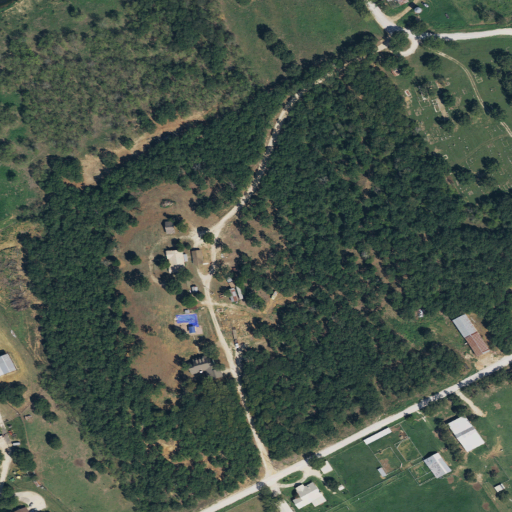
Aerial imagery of mountain in Texas named Brushy Knob containing grassland, deciduous forest, low intensity development, open development, pasture, and medium intensity development